Question: Which have the means to derive a description of the field (such as text, combobox) of the table in front of the text input field?
Appearance that was:

ie a question mark next to the field - it points to a question mark - shows information on the field. When the mouse is a query to the database from there from a particular table to get a description of the field.
How best to implement it?
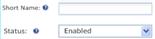
Answer: <URL>
(You will have to use an appropriate image and probably style it so that it looks 'better')